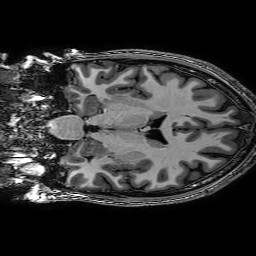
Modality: T1w
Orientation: coronal
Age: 27
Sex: male
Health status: healthy